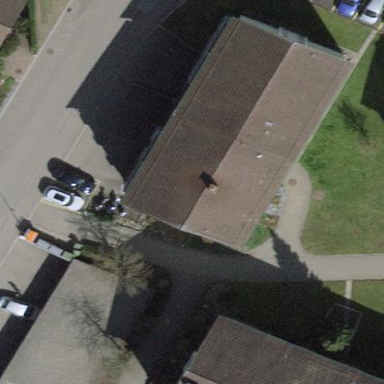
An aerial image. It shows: Building with pitched roof.